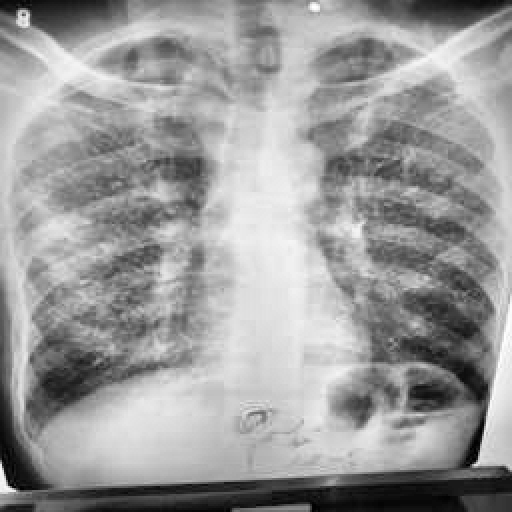
Finding: TUBERCULOSIS